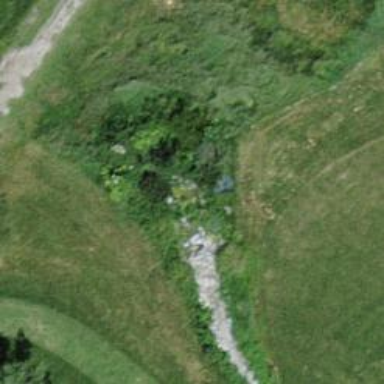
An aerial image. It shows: Culvert tunnel crossing ditch waterway.